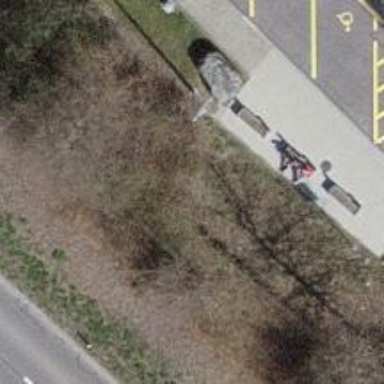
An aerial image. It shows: Bench.